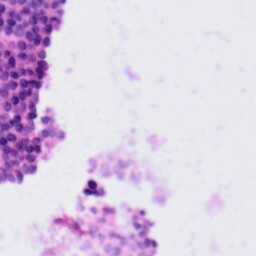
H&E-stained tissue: Tonsil